Interaction volume radius: 10 \u00c5
Interaction volume height: 40 \u00c5
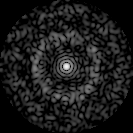
Disorder parameter: 0.8565